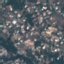
Land use / land cover class: Residential